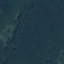
Label: Forest